Interaction volume radius: 5 \u00c5
Interaction volume height: 10 \u00c5
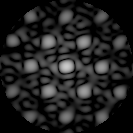
Disorder parameter: 0.2397